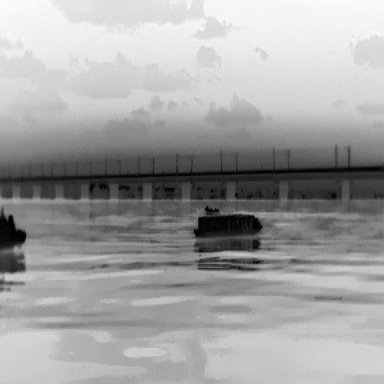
There is a warship in the infrared image.